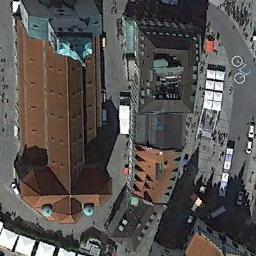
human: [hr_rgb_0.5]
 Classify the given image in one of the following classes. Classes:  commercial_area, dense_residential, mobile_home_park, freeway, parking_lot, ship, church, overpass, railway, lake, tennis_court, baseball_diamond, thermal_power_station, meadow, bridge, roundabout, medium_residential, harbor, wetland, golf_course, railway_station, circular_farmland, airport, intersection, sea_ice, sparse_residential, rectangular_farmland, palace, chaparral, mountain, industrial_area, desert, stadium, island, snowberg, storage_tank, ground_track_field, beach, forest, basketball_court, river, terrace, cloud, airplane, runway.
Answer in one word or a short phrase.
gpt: church